Field crop: maize
Growth stage: 2
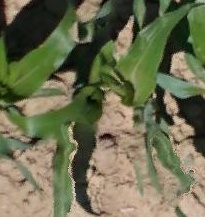
Species: maize